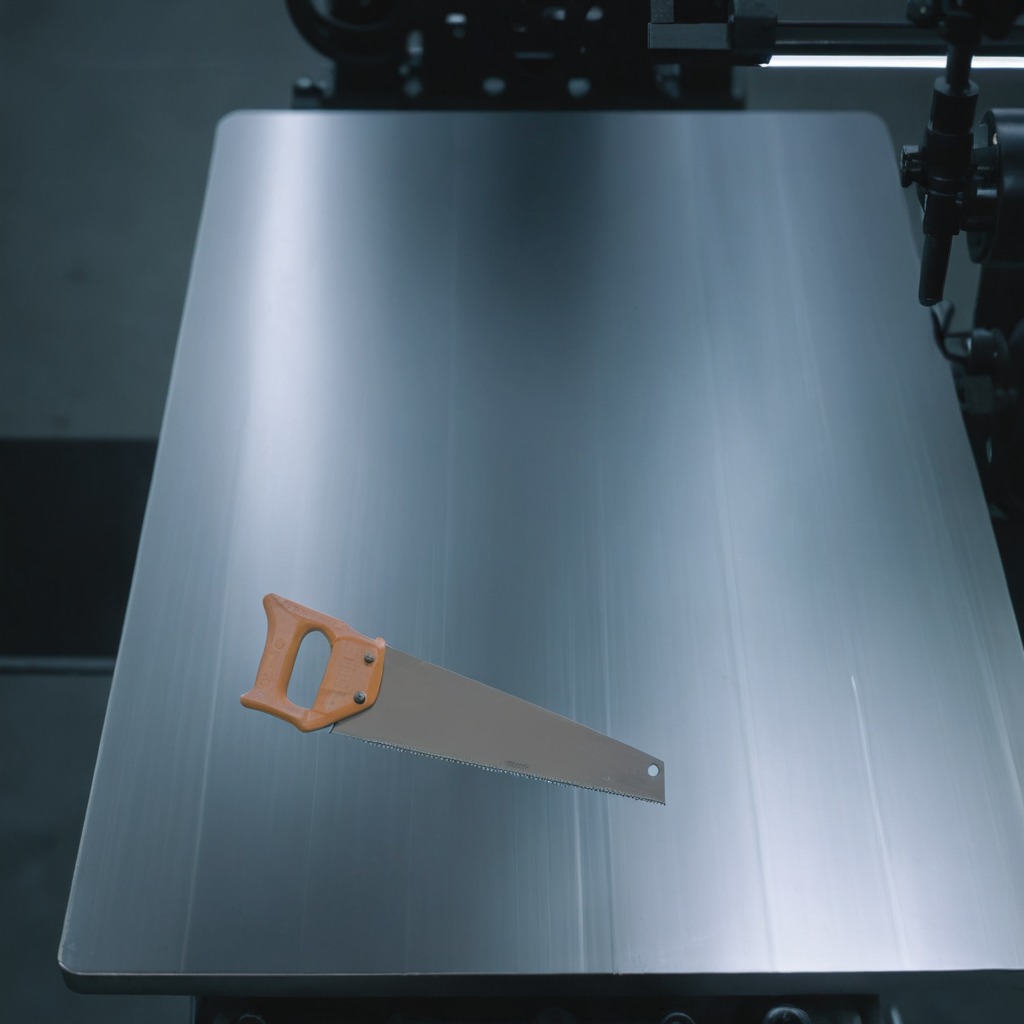
A metal saw is lying on a metal table in a machine shop under fluorescent lights.